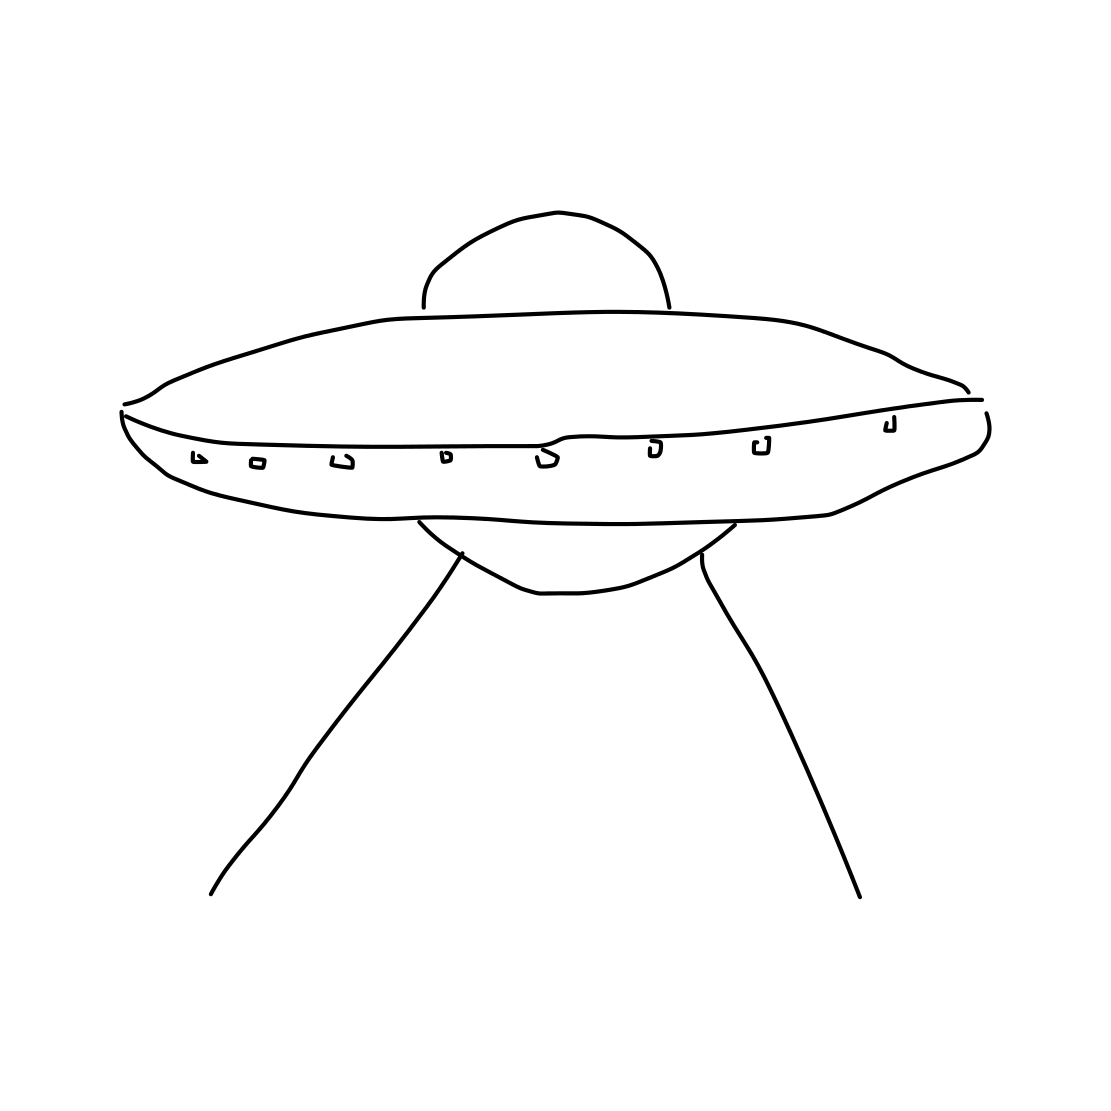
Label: flying saucer